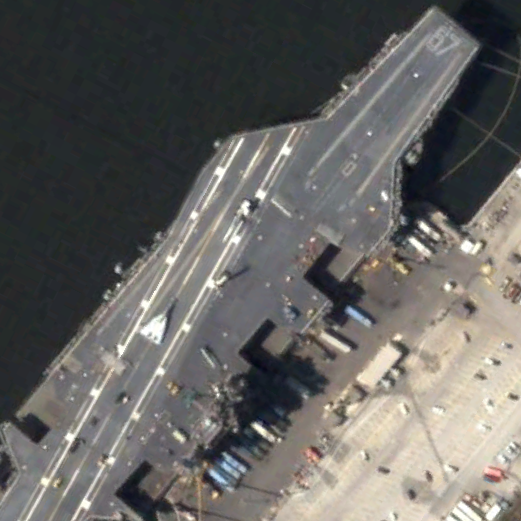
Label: aircraft_carrier